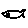
Label: fish